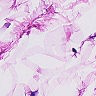
Metastatic tissue present: no